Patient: sex F, age 70
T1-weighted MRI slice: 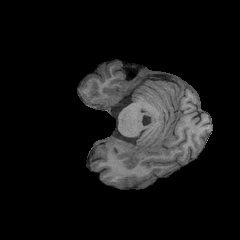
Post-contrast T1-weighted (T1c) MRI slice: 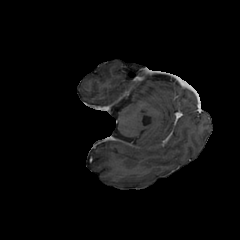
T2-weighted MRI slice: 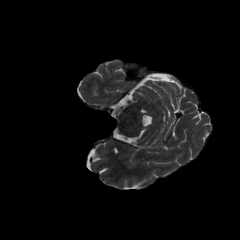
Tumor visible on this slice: no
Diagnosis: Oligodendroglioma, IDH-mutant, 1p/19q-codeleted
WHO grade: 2